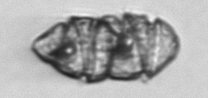
Label: Warnowia